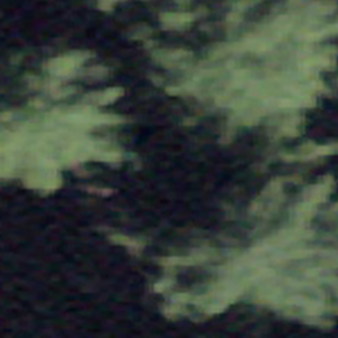
Label: other